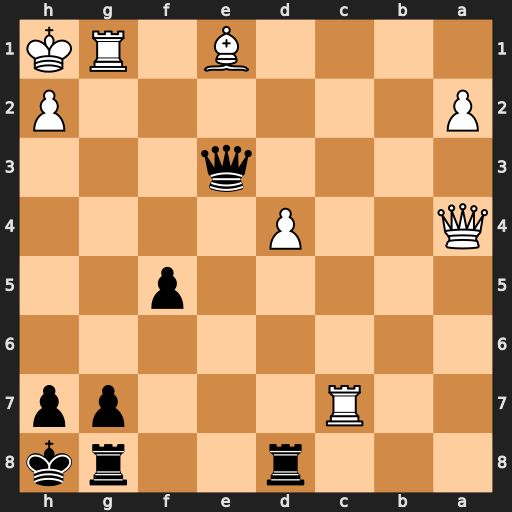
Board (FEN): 3r2rk/2R3pp/8/5p2/Q2P4/4q3/P6P/4B1RK
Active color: b
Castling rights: -
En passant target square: -
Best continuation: Qe4+ Rg2 Qxe1+ Rg1 Qe4+